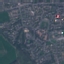
Label: Residential